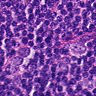
Metastatic tissue present: yes